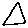
Label: triangle